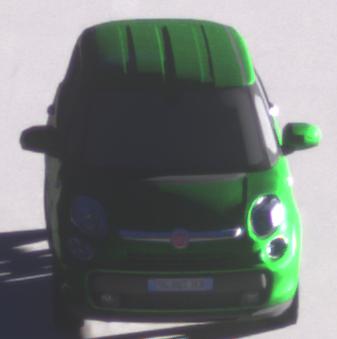
Make: Fiat
Model: 500L 1.4 16V
Detailed model: 500L (199)
Model produced from: 2012/10
Model produced until: 2017/05
Doors: 5
Color: green
Road condition: dry road
Daytime: sunrise or sunset
Contrast: high contrast